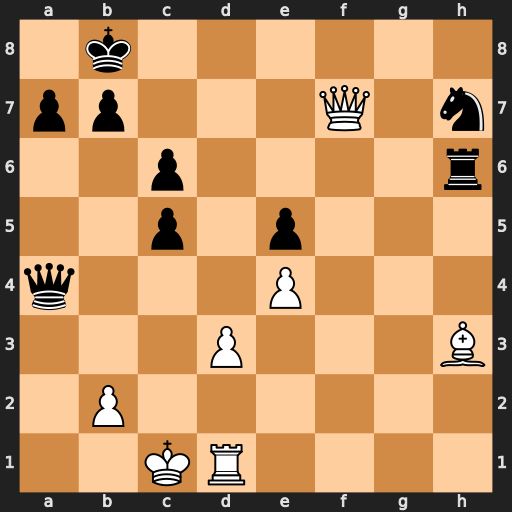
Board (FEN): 1k6/pp3Q1n/2p4r/2p1p3/q3P3/3P3B/1P6/2KR4
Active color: w
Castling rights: -
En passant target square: -
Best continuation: Qg8+ Kc7 Qg7+ Kb6 Qxh6